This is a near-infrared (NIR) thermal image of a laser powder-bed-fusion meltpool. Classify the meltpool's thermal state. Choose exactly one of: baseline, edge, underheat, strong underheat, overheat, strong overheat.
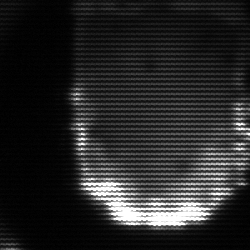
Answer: baseline